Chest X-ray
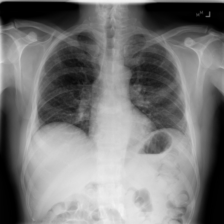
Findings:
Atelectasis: negative
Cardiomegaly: negative
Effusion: negative
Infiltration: negative
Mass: negative
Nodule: negative
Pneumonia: negative
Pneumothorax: negative
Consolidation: negative
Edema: negative
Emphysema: negative
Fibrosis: negative
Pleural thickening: negative
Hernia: negative